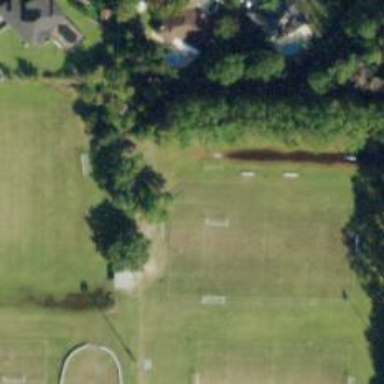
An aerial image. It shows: Soccer pitch with grass surface for leisure and sports.